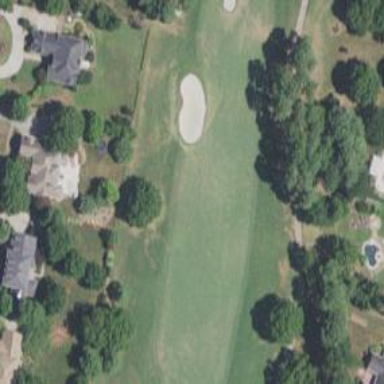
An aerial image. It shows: View of golf hole.